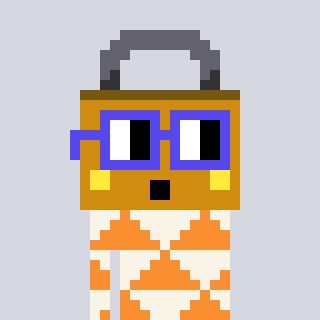
a pixel art character with square blue glasses, a lock-shaped head and a orange-colored body on a cool background